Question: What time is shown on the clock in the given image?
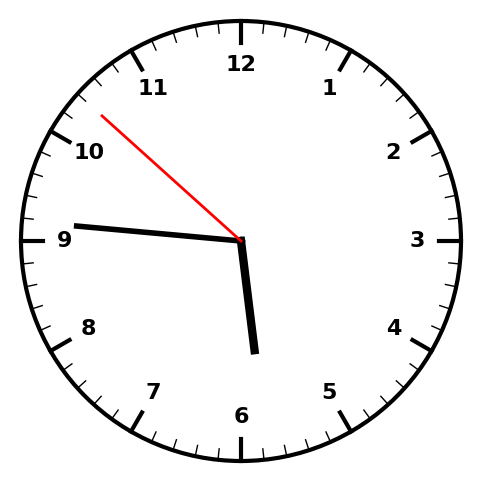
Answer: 05:45:52